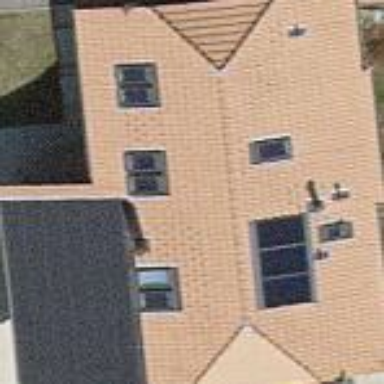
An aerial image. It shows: Detached building with gabled roof.